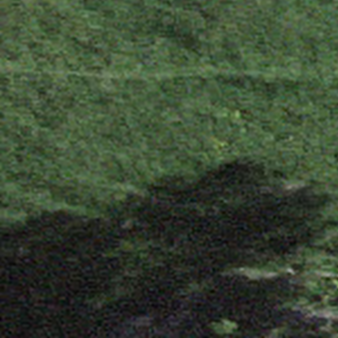
Label: other